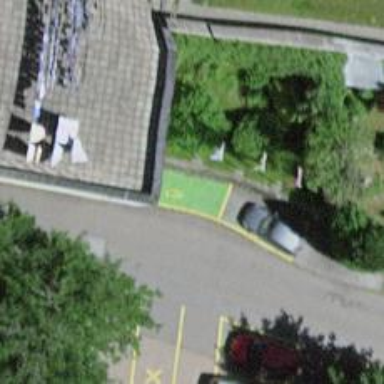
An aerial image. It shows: Charging station.